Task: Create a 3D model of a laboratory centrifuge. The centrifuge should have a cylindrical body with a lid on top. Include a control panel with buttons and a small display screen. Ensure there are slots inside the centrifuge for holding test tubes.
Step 195:
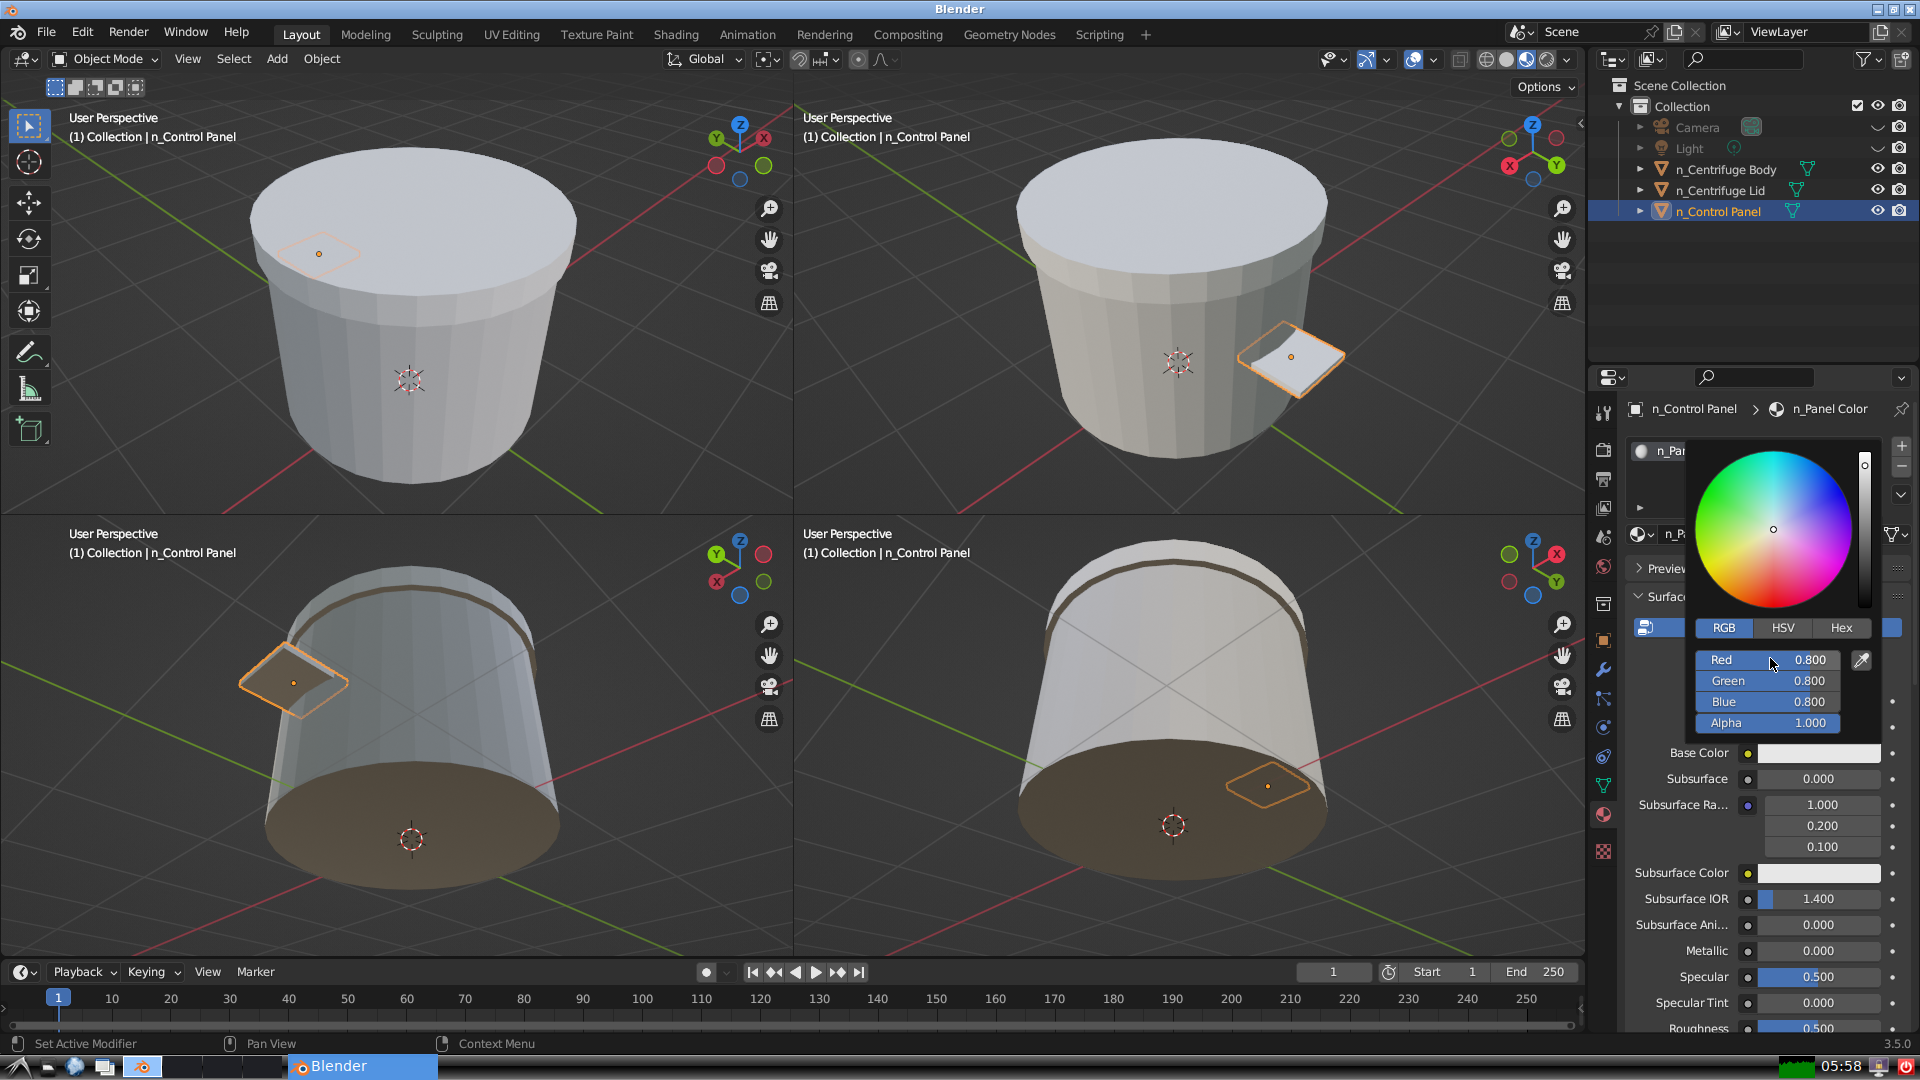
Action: click: no